Question: When i am trying to implement the module of reading data from the bluetooth device and test, it comes to generating the message as follows

The original message should be
'''
08-13 13:49:48.961: D/message(21658): [2J
08-13 13:49:48.961: D/message(21658): V00.02
08-13 13:49:48.961: D/message(21658): Initializing us Timer: 2000220us elapsed
08-13 13:49:49.051: D/message(21658): Initializing EEPROM: Found 24C02 first byte: 0x00
08-13 13:49:49.561: D/message(21658): Initizalizing Compass: Compass calibration data found
08-13 13:49:49.561: D/message(21658): MC5883 found
08-13 13:49:50.181: D/message(21658): Initializing secondary I2C-Bus: Found MPU6050
08-13 13:49:50.401: D/message(21658): ACC calibration data has been loaded TrimNick: 0.000000 TrimRoll: 0.000000
08-13 13:49:50.401: D/message(21658): Initializing IMU: OK!
08-13 13:49:50.401: D/message(21658): Initializing PPM input capture: ppm config data loaded
08-13 13:49:50.411: D/message(21658): Initializing flight control: Flightcontrol OK!
08-13 13:49:50.411: D/message(21658): Initializing motor output: OK!
08-13 13:49:50.871: D/message(21658): Init Ublox GPS module
08-13 13:49:51.631: D/message(21658): Entering Main Loop
'''
When it comes to the execution ... it generate as follows
Logcat Messsage
'''
08-13 13:49:48.961: D/message(21658): [2J
08-13 13:49:48.961: D/message(21658): 00.02
08-13 13:49:48.961: D/message(21658): nitializing us Timer: 2000220us elapsed
08-13 13:49:49.051: D/message(21658): nitializing EEPROM: Found 24C02 first byte: 0x00
08-13 13:49:49.561: D/message(21658): nitizalizing Compass: Compass calibration data found
08-13 13:49:49.561: D/message(21658): MC5883 found
08-13 13:49:50.181: D/message(21658): nitializing secondary I2C-Bus: Found MPU6050
08-13 13:49:50.401: D/message(21658): CC calibration data has been loaded TrimNick: 0.000000 TrimRoll: 0.000000
08-13 13:49:50.401: D/message(21658): nitializing IMU: OK!
08-13 13:49:50.401: D/message(21658): nitializing PPM input capture: ppm config data loaded
08-13 13:49:50.411: D/message(21658): nitializing flight control: Flightcontrol OK!
08-13 13:49:50.411: D/message(21658): nitializing motor output: OK!
08-13 13:49:50.871: D/message(21658): nit Ublox GPS module
08-13 13:49:51.631: D/message(21658): ntering Main Loop
'''
The below is my code :
'''
private class ConnectedThread extends Thread {
private final BluetoothSocket mmSocket;
private final InputStream mmInStream;
private final OutputStream mmOutStream;
private InputStreamReader aReader = null;
private DataInputStream in = null;
public ConnectedThread(BluetoothSocket socket) {
Log.d(TAG, "create ConnectedThread");
mmSocket = socket;
InputStream tmpIn = null;
OutputStream tmpOut = null;
// Get the BluetoothSocket input and output streams
try {
tmpIn = socket.getInputStream();
tmpOut = socket.getOutputStream();
in = new DataInputStream(tmpIn);
aReader = new InputStreamReader( in );
mBufferedReader = new BufferedReader( aReader );
} catch (IOException e) {
Log.e(TAG, "temp sockets not created", e);
}
mmInStream = tmpIn;
mmOutStream = tmpOut;
}
public void run() {
Log.i(TAG, "BEGIN mConnectedThread");
byte[] buffer = new byte[8192];
int bytes;
// Keep listening to the InputStream while connected
while (true) {
try {
bytes = mBufferedReader.read();
Bundle bundle = new Bundle();
StringBuilder aString = new StringBuilder();
String line = mBufferedReader.readLine();
aString.append(line);
Log.d("message" , aString.toString() );
bundle.putString(RemoteBluetooth.READ, aString.toString() );
Message msg = mHandler.obtainMessage(RemoteBluetooth.MESSAGE_READ , bytes, -1, buffer);
msg.setData(bundle);
mHandler.sendMessage(msg);
} catch (IOException e) {
Log.e(TAG, "disconnected", e);
connectionLost();
Log.e( TAG, "Could not connect to device", e );
close( mBufferedReader );
close( aReader );
break;
}
}
}
'''
I am not sure how my reading code can be corrected to other ways to readLine(). in order to read all the complete messages sent from the Bluetooth device
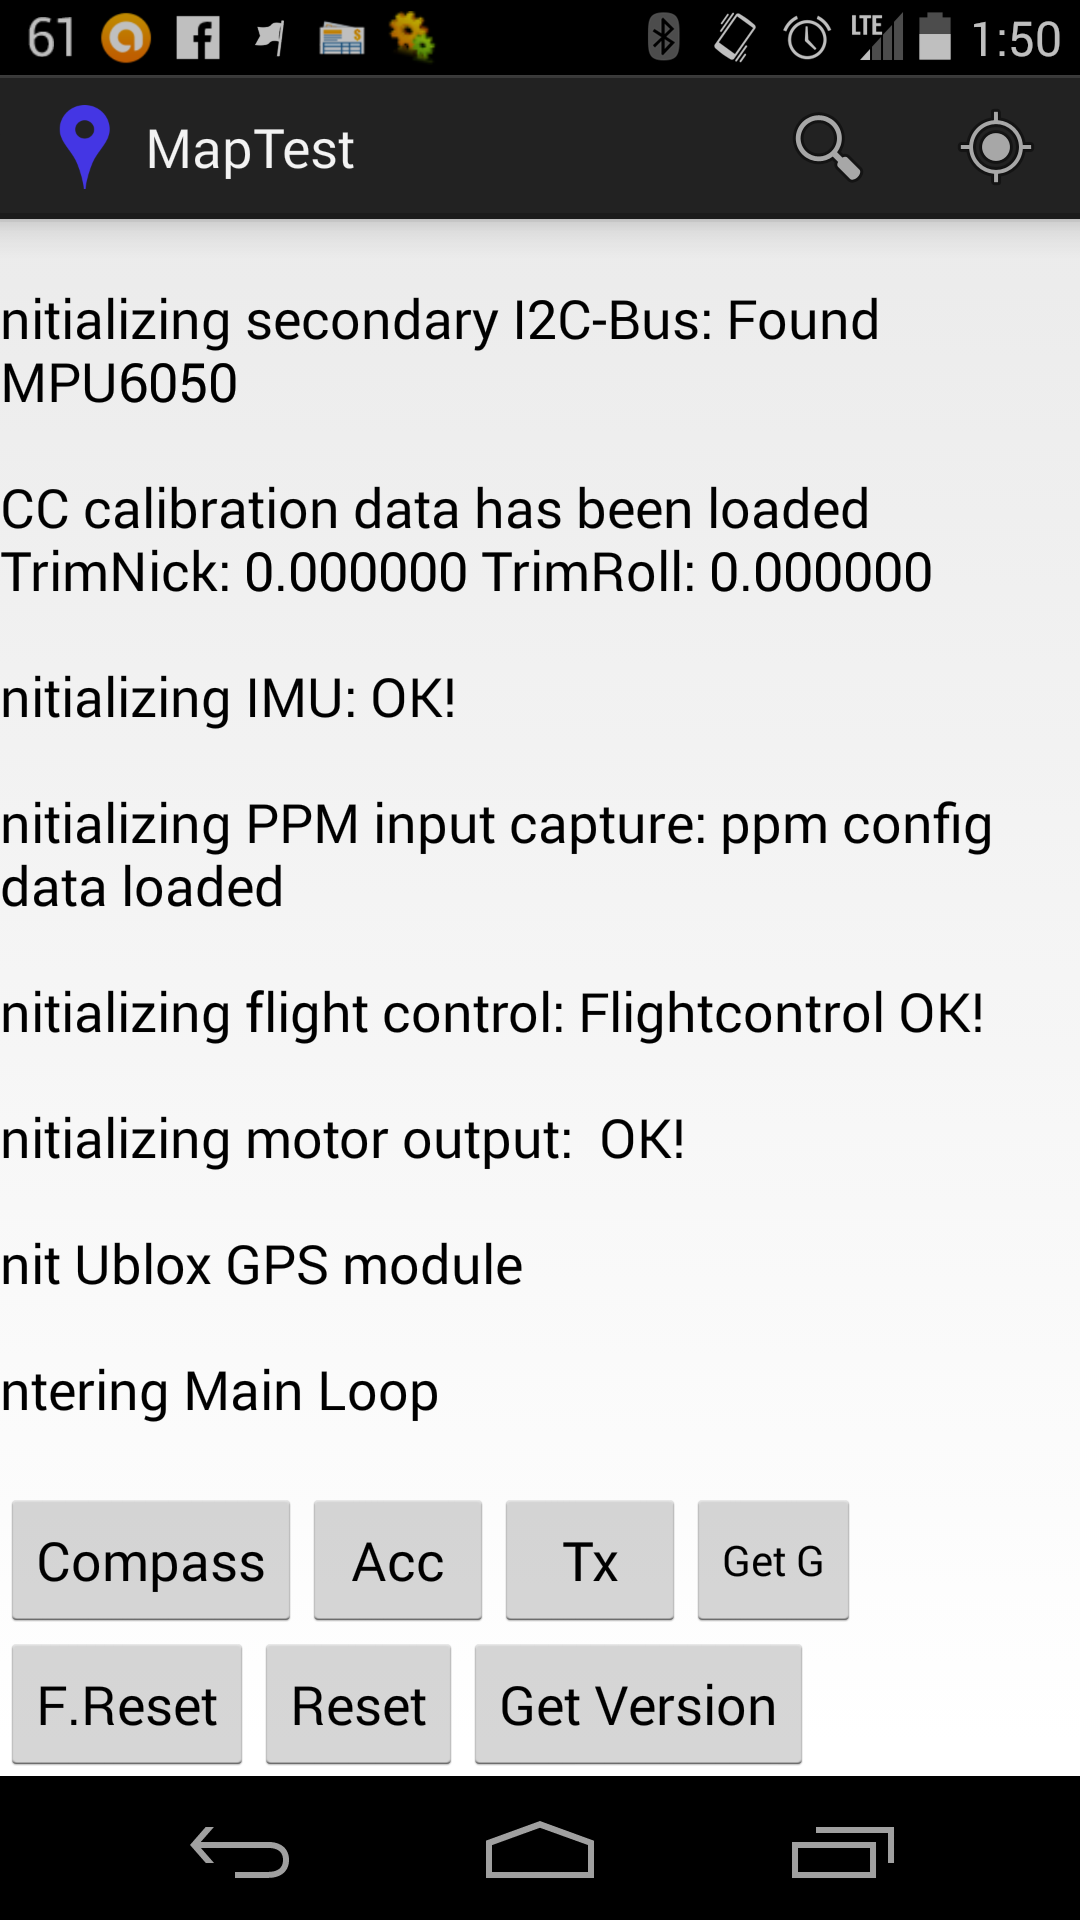
Answer: You cannot receive all message at once a loop. so try this
'''
while (true) {
try {
Bundle bundle = new Bundle();
String line = mBufferedReader.readLine();
Log.d("message" , line );
bundle.putString(RemoteBluetooth.READ, line);
Message msg=mHandler.obtainMessage(RemoteBluetooth.MESSAGE_READ,line.length(),-1,buffer);
msg.setData(bundle);
mHandler.sendMessage(msg);
} catch (IOException e) {
Log.e(TAG, "disconnected", e);
connectionLost();
Log.e( TAG, "Could not connect to device", e );
close( mBufferedReader );
close( aReader );
break;
}
}
'''